Brain MRI, modality: ceT1
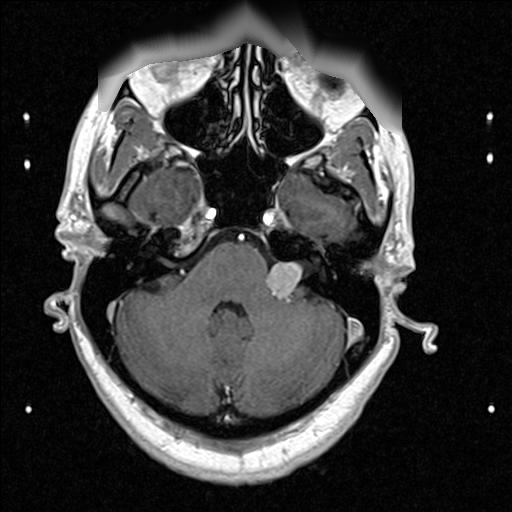